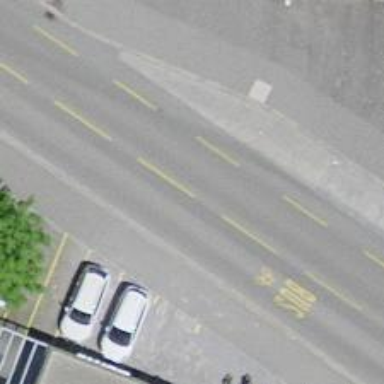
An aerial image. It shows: Public transport stop position.